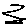
Label: zigzag